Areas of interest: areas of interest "Museum"
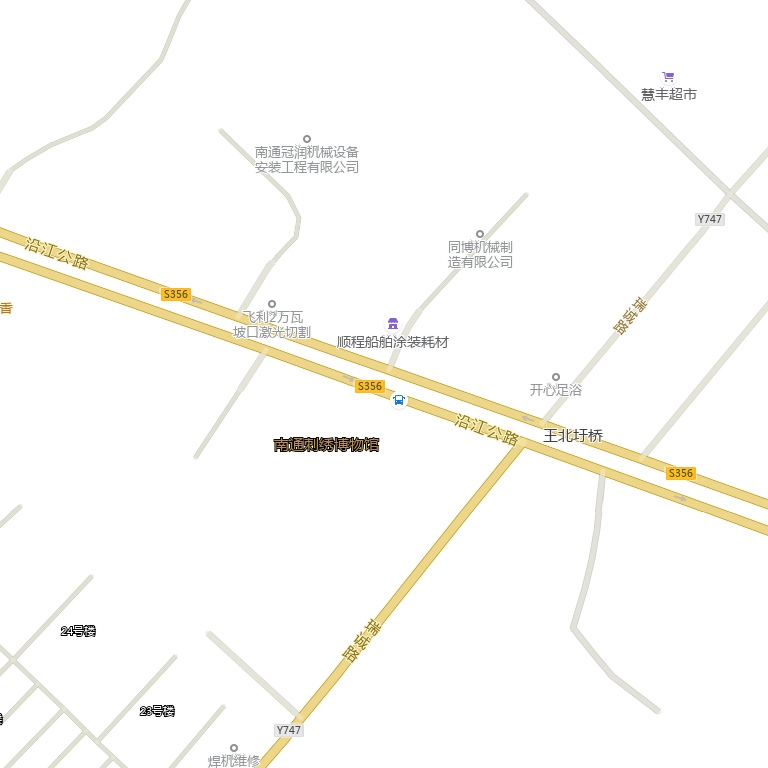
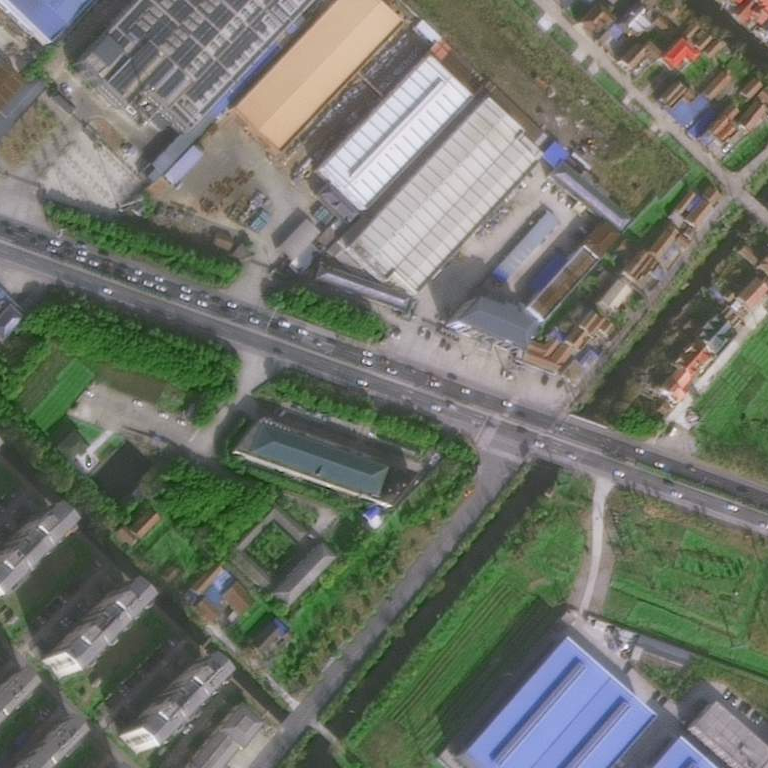